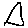
Label: triangle